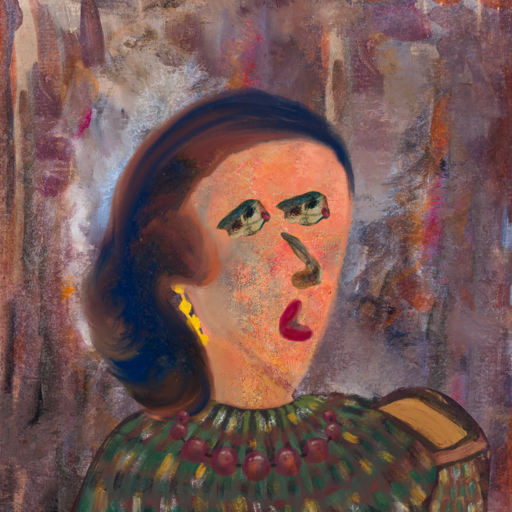
Background: Hypocrite, Head And Neck Side: Irani, Face Side: Pipe, Bust: After_Raid, Hair Side: Mother_And_Son_Son, Head Accessory: Blank, Second Necklace: Blank, Necklace: Irani_2, Baby: Blank